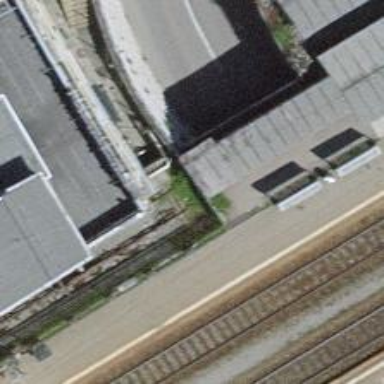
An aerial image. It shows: Railway buffer stop.